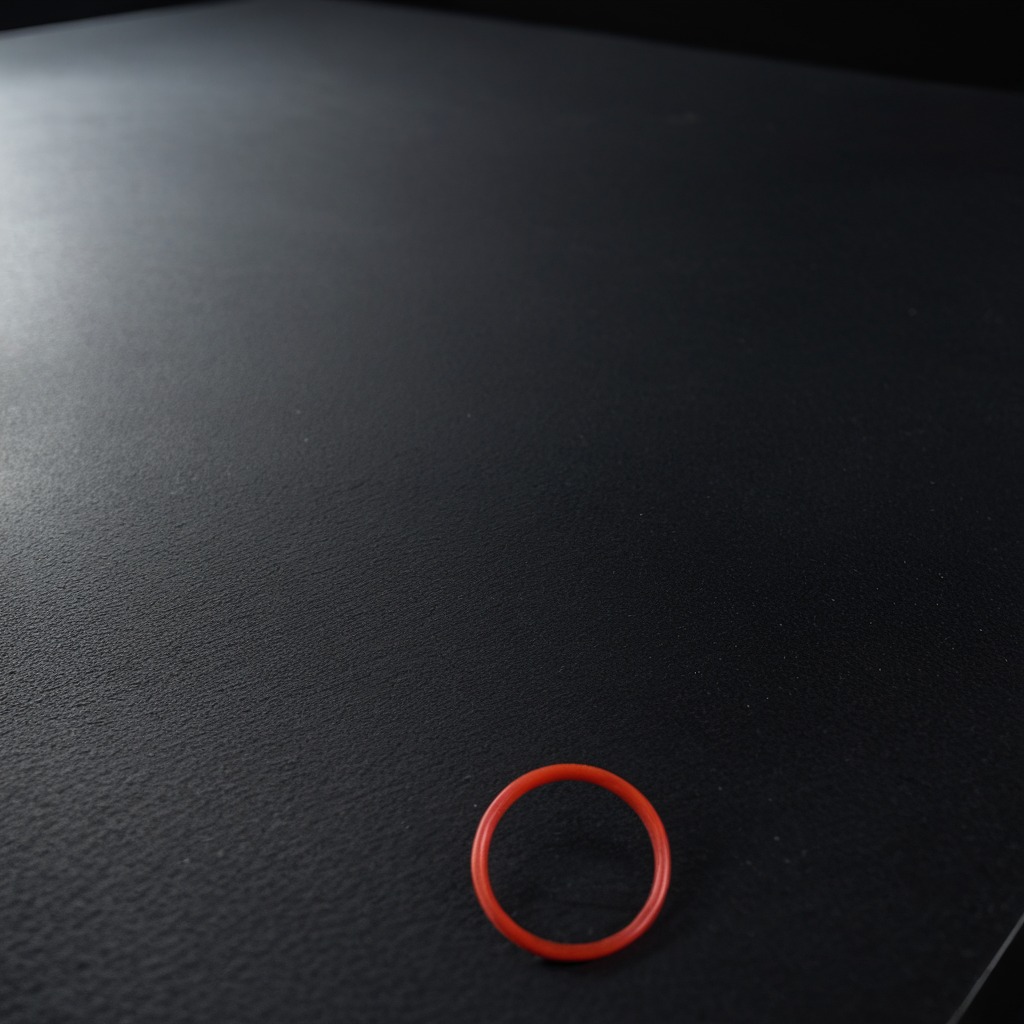
A rubber O-ring is lying on the tabletop.